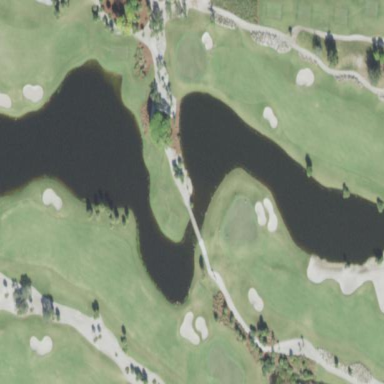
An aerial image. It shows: Water hazard on golf course. The hazard is natural water feature.